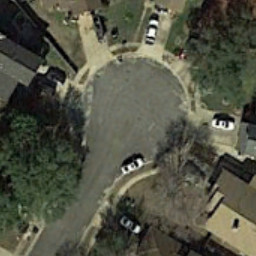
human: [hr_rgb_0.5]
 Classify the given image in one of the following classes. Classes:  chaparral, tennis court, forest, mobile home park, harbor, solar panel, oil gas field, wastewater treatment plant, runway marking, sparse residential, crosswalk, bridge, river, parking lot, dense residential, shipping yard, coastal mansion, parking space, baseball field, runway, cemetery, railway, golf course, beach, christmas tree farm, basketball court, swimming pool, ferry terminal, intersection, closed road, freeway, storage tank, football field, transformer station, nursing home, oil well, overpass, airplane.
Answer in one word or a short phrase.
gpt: closed road